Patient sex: M
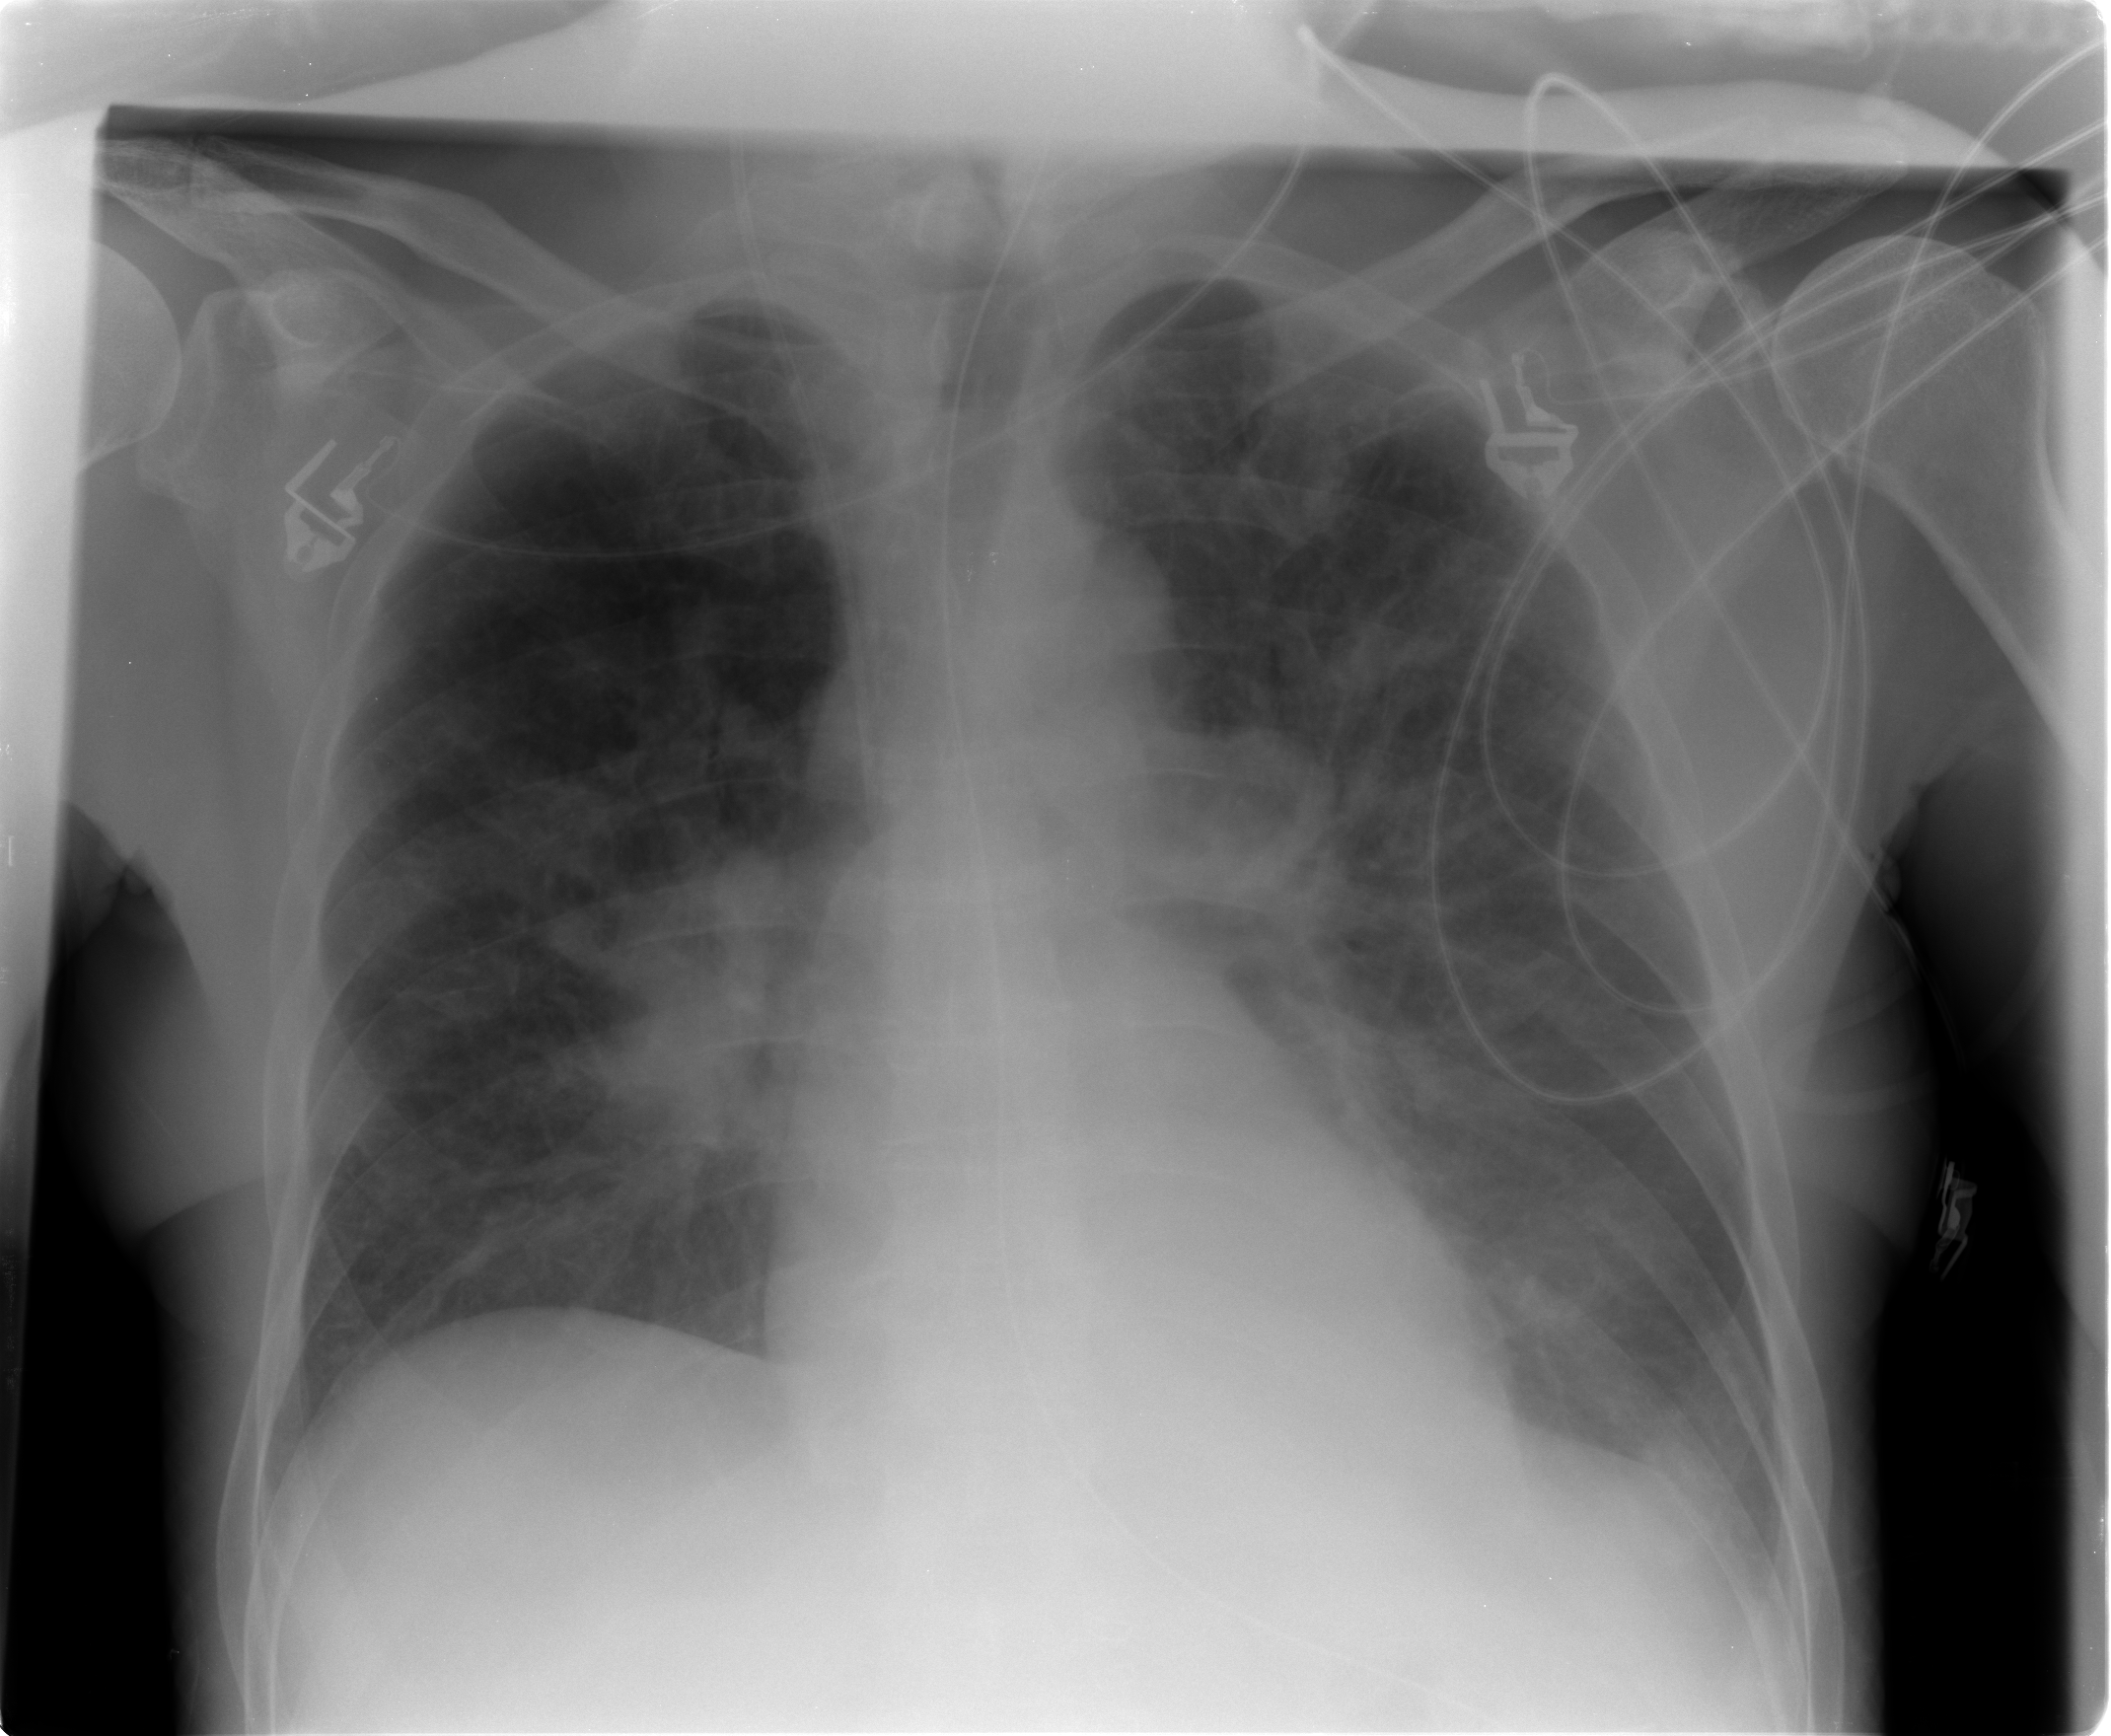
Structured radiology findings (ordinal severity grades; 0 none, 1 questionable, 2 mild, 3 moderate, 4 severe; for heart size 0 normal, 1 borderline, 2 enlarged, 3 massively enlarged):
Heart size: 0
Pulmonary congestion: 2
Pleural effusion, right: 0
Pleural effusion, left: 1
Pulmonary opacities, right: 2
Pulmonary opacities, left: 2
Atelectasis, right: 1
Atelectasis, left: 0